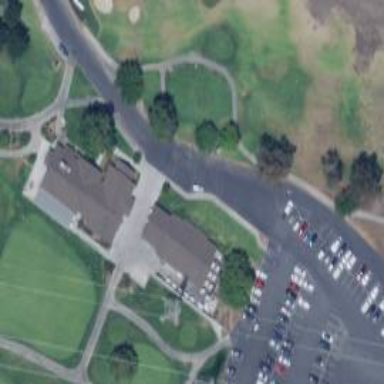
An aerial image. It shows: Service road designated as golf cart path.